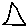
Label: triangle